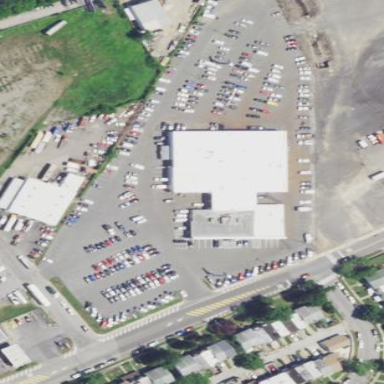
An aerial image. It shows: Car shop building.